Question: I have some problems with a large table that I want to display different so I have decided to show table header vertically 45deg. All good and fine when I have more registration but when I do a search in table that returned me just one r two registration the table look not nice and easy to use like in this attached picture:

So my question is how to make that columns to take a dynamic width instead of large left header and small right columns.
<URL>
'''
<table class="table table-striped table-header-rotated">
<thead>
<tr>
<!-- First column header is not rotated -->
<th></th>
<!-- Following headers are rotated -->
<th class="rotate-45"><div><span>Column header 1</span></div></th>
<th class="rotate-45"><div><span>Column header 2</span></div></th>
<th class="rotate-45"><div><span>Column header 3</span></div></th>
</tr>
</thead>
<tbody>
<tr>
<th class="row-header">Row header 1</th>
<td>33</td>
<td>978</td>
<td>57</td>
</tr>
<tr>
<th class="row-header">Row header 2</th>
<td>99</td>
<td>678</td>
<td>67</td>
</tr>
<tr>
<th class="row-header">Row header 3</th>
<td>332</td>
<td>701</td>
<td>877</td>
</tr>
</tbody>
</table>
'''
'''
.table{width:93%;}
.table-header-rotated th.row-header{
width: auto ;
}
.table-header-rotated td{
width: 40px;
border-top: 1px solid #dddddd;
border-left: 1px solid #dddddd;
border-right: 1px solid #dddddd;
vertical-align: middle;
text-align: center;
}
.table-header-rotated th.rotate-45{
height: 80px;
position: relative;
vertical-align: bottom;
padding: 0;
font-size: 12px;
line-height: 0.8;
}
.table-header-rotated th.rotate-45 > div{
position: relative;
top: 0px;
left: 40px; /* 80 * tan(45) / 2 = 40 where 80 is the height on the cell and 45 is the transform angle*/
height: 100%;
transform:skew(-45deg,0deg);
overflow: hidden;
border-left: 1px solid #dddddd;
border-right: 1px solid #dddddd;
border-top: 1px solid #dddddd;
}
.table-header-rotated th.rotate-45 span {
transform:skew(45deg,0deg) rotate(315deg);
position: absolute;
bottom: 30px; /* 40 cos(45) = 28 with an additional 2px margin*/
left: -25px; /*Because it looked good, but there is probably a mathematical link here as well*/
display: inline-block;
width: 85px; /* 80 / cos(45) - 40 cos (45) = 85 where 80 is the height of the cell, 40 the width of the cell and 45 the transform angle*/
text-align: left;
}
'''
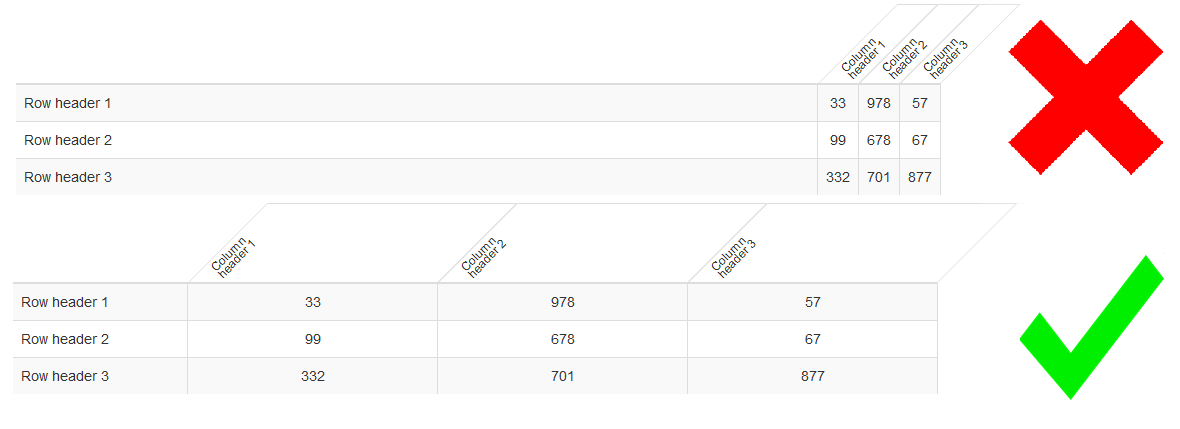
Answer: Change the 'th' in each line other than the 'thead' rows to 'td':
## Demo Fiddle
'''
<div class="scrollable-table">
<table class="table table-striped table-header-rotated">
<thead>
<tr>
<!-- First column header is not rotated -->
<th></th>
<!-- Following headers are rotated -->
<th class="rotate-45"><div><span>Column header 1</span></div></th>
<th class="rotate-45"><div><span>Column header 2</span></div></th>
<th class="rotate-45"><div><span>Column header 3</span></div></th>
</tr>
</thead>
<tbody>
<tr>
<td class="row-header">Row header 1</td> <!-- needs to be TD not TH-->
<td>33</td>
<td>978</td>
<td>57</td>
</tr>
<tr>
<td class="row-header">Row header 2</td> <!-- needs to be TD not TH -->
<td>99</td>
<td>678</td>
<td>67</td>
</tr>
<tr>
<td class="row-header">Row header 3</td> <!-- needs to be TD not TH -->
<td>332</td>
<td>701</td>
<td>877</td>
</tr>
</tbody>
</table>
</div>
'''
You can then align the first cells content using the rule:
'''
.table-header-rotated th:first-of-type,.table-header-rotated td:first-of-type{
text-align:left;
}
'''
## Demo fiddle